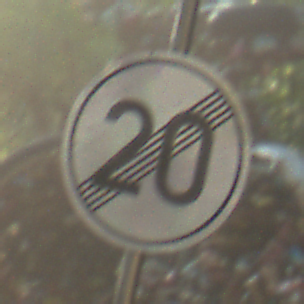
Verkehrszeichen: EndeGeschwindigkeit20
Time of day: SunriseSunset
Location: Outdoor (Suburban)
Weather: Clear
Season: NotSpecified
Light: Natural